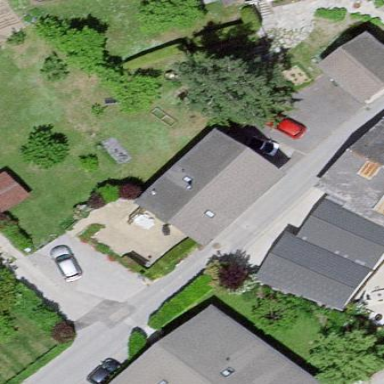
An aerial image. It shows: Simple and straightforward house.